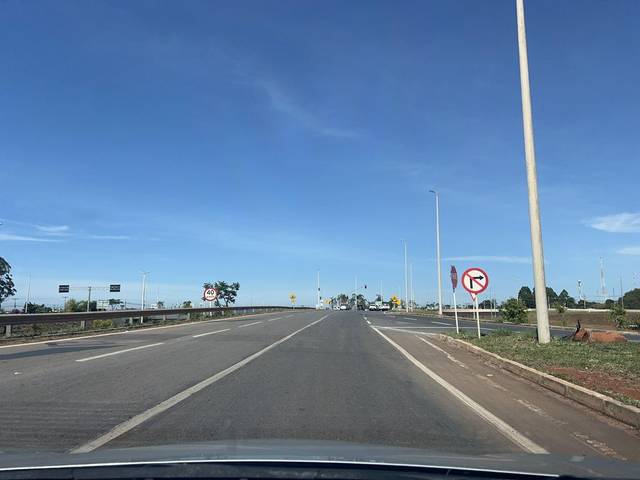
Region: Brazil
Coordinates: -15.687, -47.856